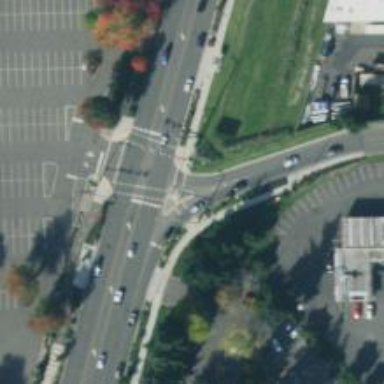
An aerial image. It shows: Crossing on the road.